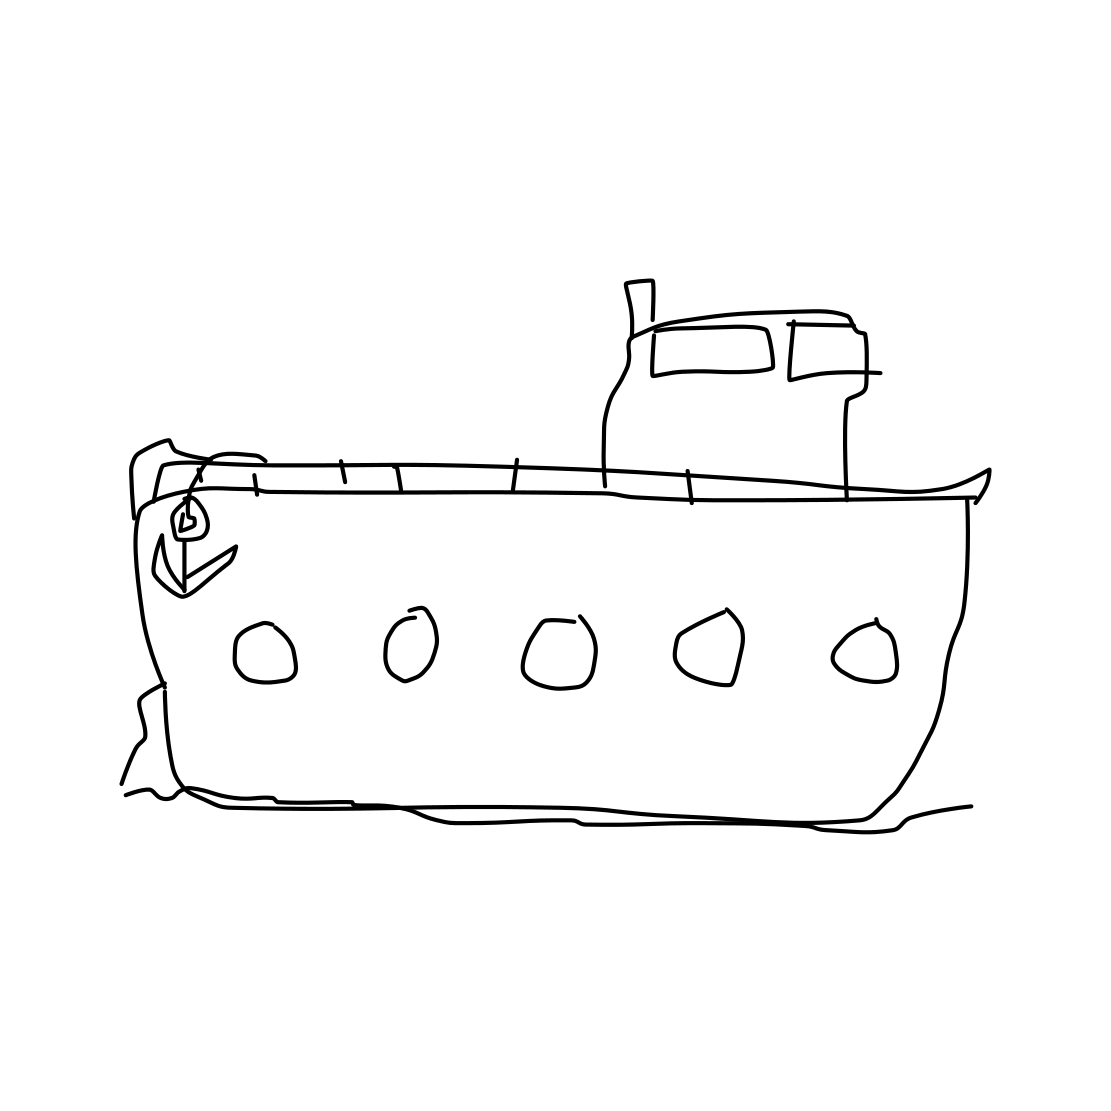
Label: ship